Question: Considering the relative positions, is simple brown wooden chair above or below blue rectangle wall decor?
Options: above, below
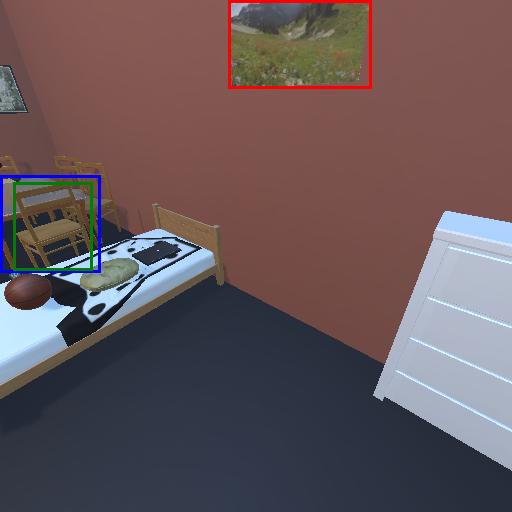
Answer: above